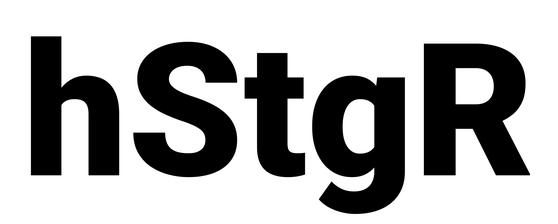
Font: Roboto_Black